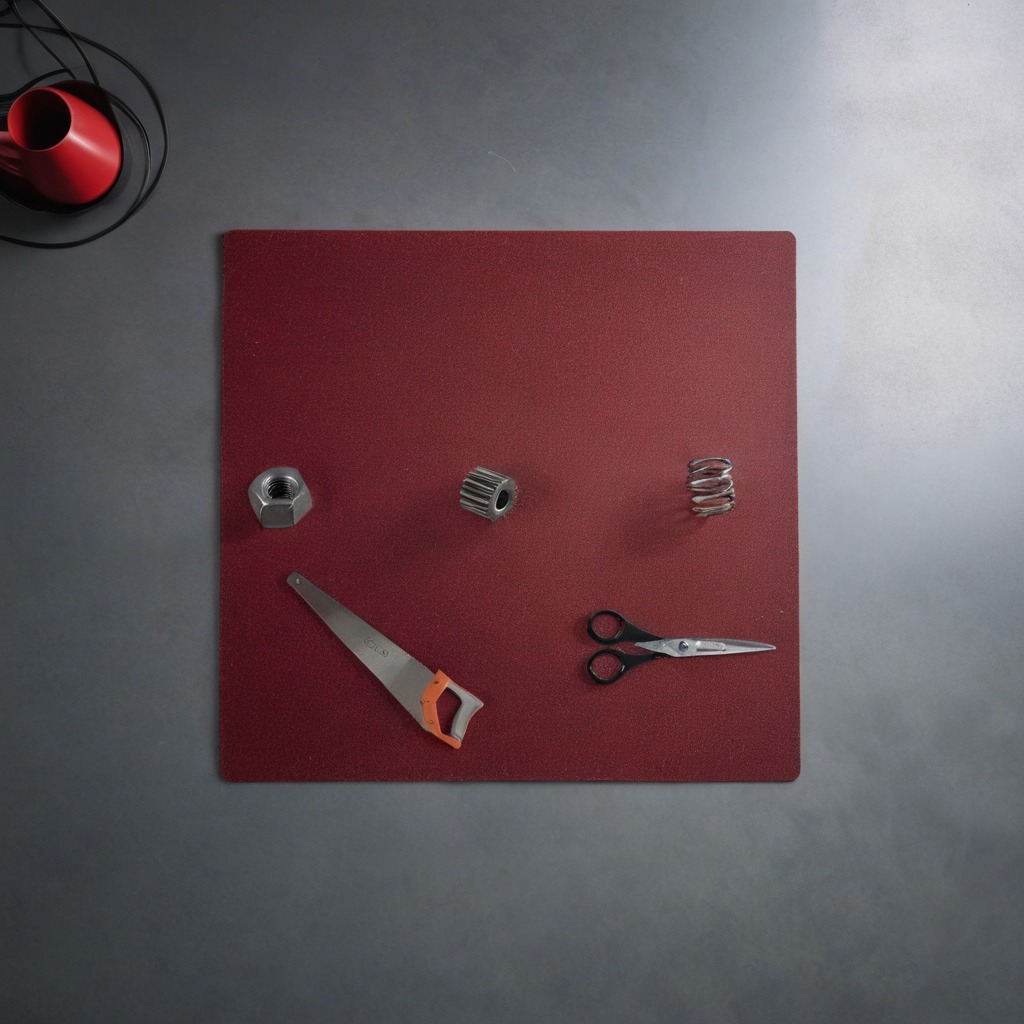
A steel gear with teeth, a coiled metal spring, a handheld metal saw, a metal nut, and a pair of scissors are lying on the clean granite tabletop.